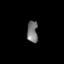
Tissue: prostate
Cell type: T cells
Senescence score: 0.3489
Nuclear area (px): 228
Mean DAPI intensity: 119.421